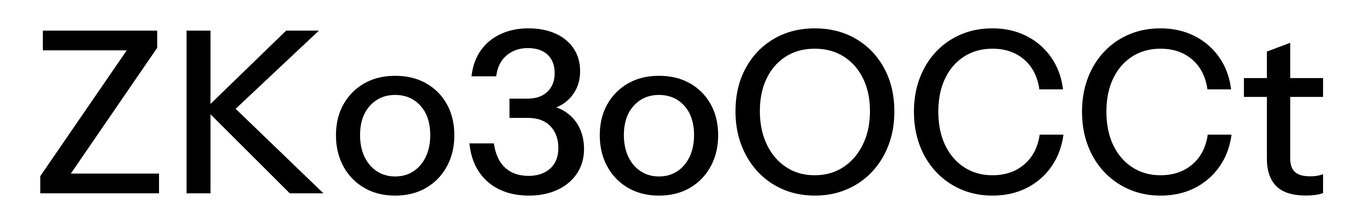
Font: InstrumentSans_Medium